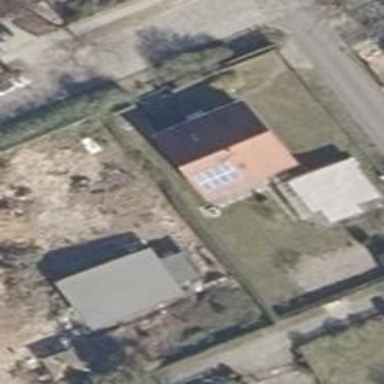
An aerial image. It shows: Solar power generator using photovoltaic method with solar photovoltaic panel types.